Question: I guess my iPhone has too recent a version so my app won't upload to my phone? Here's the screen I see:

I want to test my app on my phone but I don't know how to change the version and if I do change the version, if it will screw up everything I have on my phone now. I'm pretty sure my provisioning profiles and all that are in order, it seems like just the version is preventing me right now.
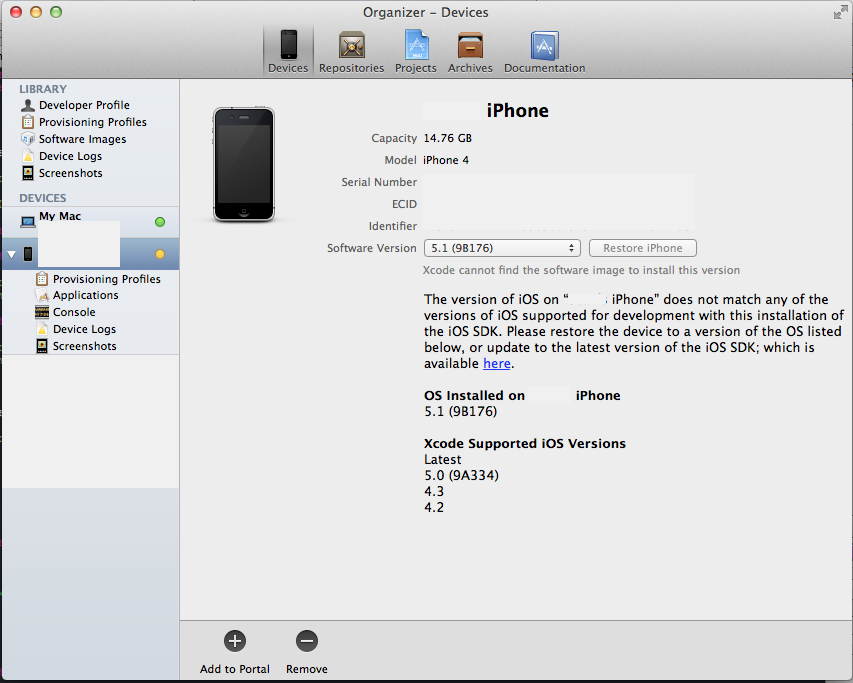
Answer: This version of Xcode was released before iOS 5.1.
As always, update Xcode through the Mac App Store.